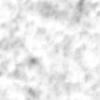
Label: no_change